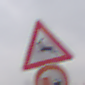
Verkehrszeichen: WildwechselRechts
Zusatzzeichen unten: UeberholverbotKraftfahrzeuge
Umgebung: Outdoor, RoadRail
Tageszeit: Midday
Wetter: Overcast
Licht: Natural
Jahreszeit: NotSpecified
Kontrast: LowContrast